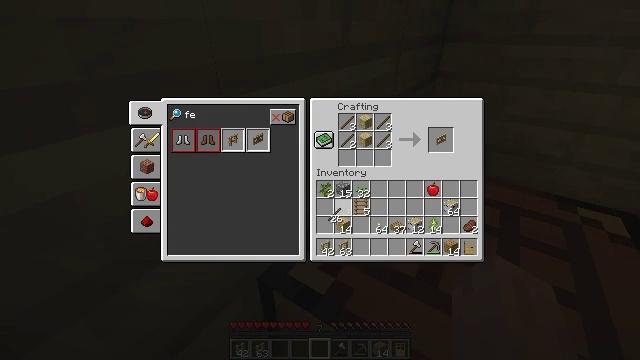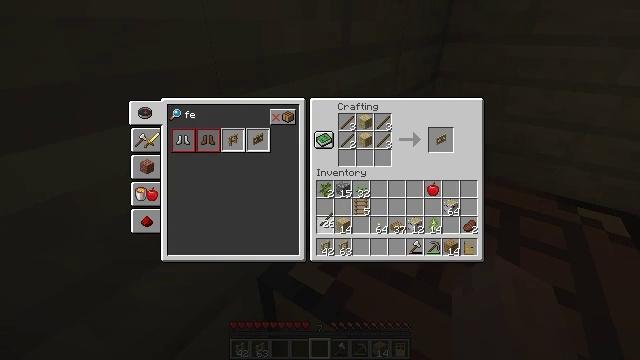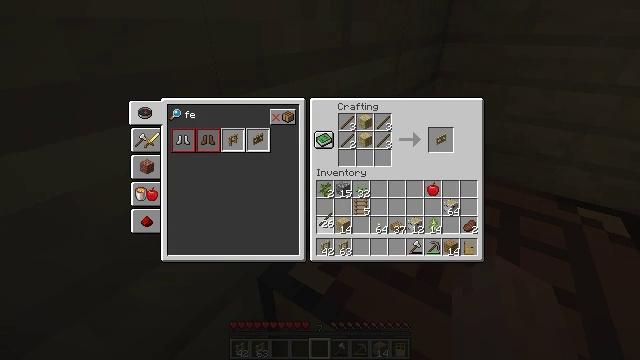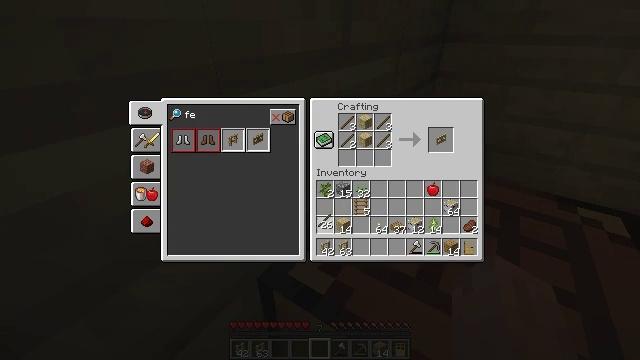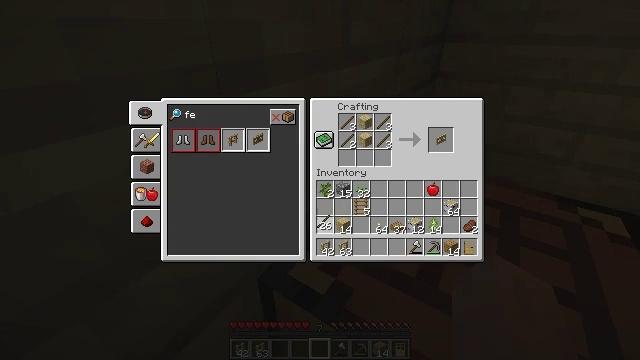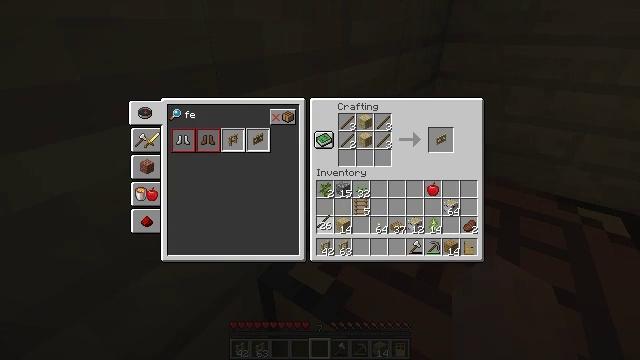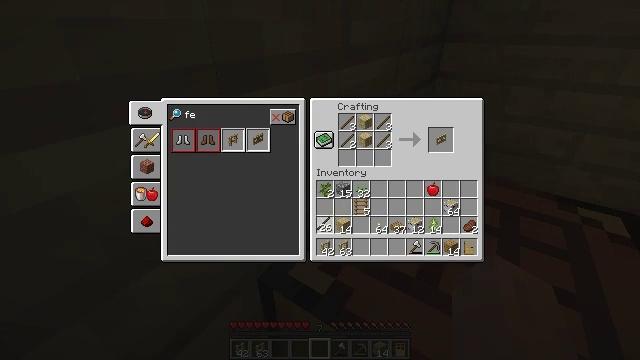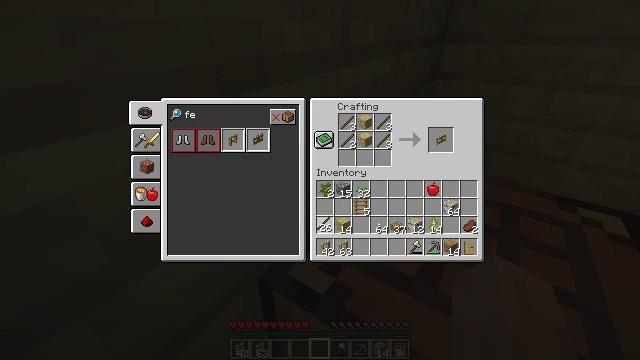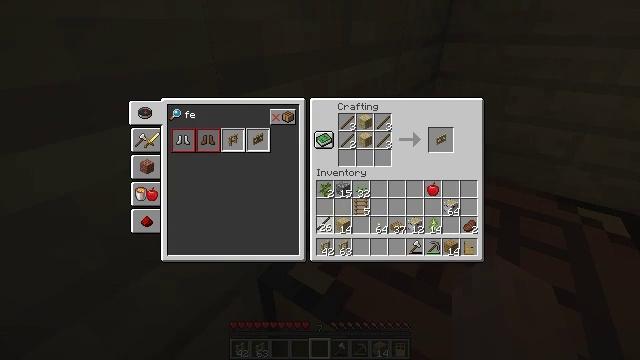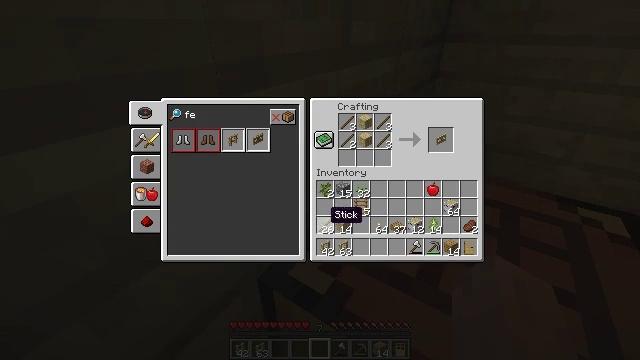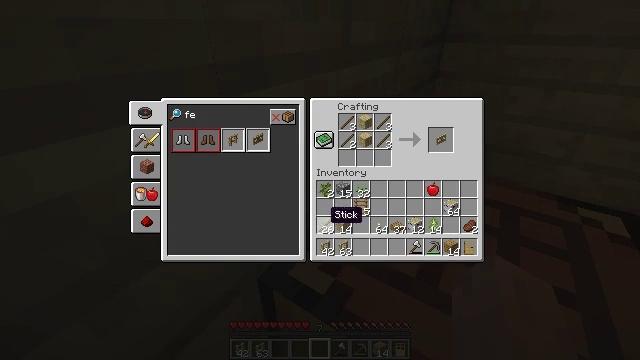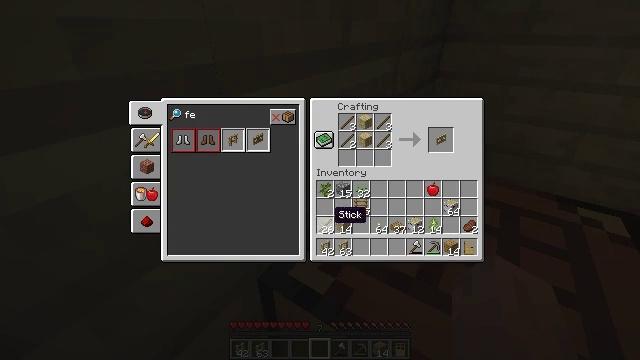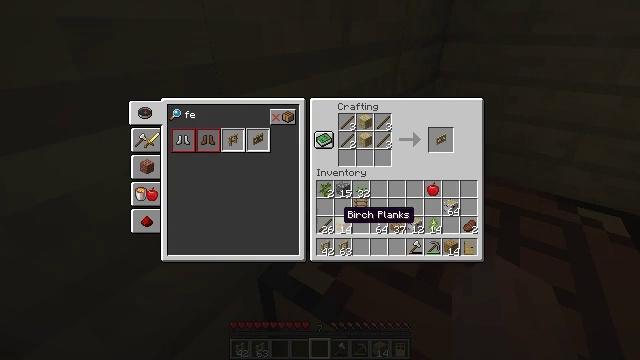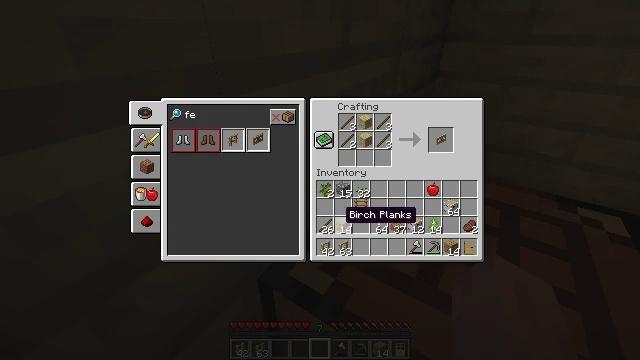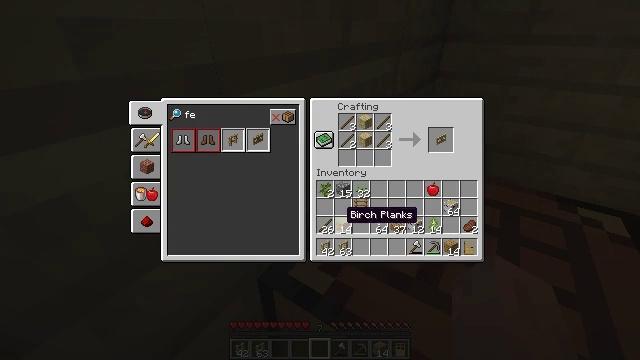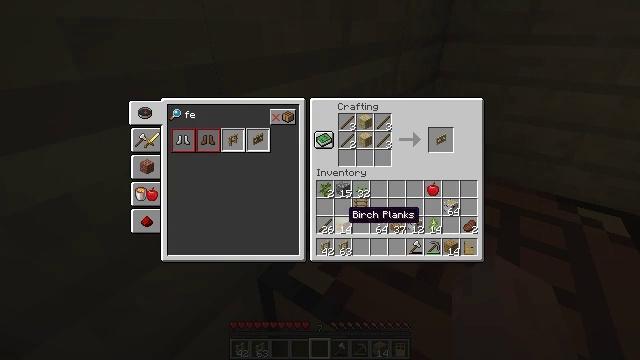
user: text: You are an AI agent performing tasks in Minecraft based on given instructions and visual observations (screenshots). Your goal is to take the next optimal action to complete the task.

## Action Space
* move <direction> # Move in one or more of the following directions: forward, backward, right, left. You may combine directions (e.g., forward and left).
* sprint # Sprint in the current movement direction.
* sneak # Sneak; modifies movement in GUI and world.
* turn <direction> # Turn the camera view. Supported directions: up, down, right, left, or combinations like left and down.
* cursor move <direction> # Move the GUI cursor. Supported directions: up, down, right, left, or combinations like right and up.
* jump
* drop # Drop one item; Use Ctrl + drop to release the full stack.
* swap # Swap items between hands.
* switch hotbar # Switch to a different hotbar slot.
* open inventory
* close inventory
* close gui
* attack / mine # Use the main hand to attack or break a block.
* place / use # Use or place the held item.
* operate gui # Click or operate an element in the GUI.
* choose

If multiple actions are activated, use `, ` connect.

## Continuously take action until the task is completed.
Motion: motion action
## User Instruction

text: Open a crafting table to make a birch fence gate.
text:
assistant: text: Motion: cursor move left
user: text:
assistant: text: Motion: no_op
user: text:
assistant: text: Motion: no_op
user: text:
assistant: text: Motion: no_op
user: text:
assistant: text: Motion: no_op
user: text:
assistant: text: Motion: no_op
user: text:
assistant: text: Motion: operate gui
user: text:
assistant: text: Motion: operate gui
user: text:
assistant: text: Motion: no_op
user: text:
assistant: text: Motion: no_op
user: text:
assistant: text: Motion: no_op
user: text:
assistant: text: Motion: cursor move right
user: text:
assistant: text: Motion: no_op
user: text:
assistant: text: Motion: no_op
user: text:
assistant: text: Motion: no_op
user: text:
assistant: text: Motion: no_op
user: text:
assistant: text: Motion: operate gui
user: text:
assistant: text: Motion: operate gui
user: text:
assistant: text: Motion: no_op
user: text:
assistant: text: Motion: cursor move up
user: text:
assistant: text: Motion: cursor move up
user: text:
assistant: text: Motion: cursor move up
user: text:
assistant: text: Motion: cursor move up
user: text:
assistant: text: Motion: no_op
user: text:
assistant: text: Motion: no_op
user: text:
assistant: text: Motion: no_op
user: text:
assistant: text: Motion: cursor move right and up
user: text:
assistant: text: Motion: no_op
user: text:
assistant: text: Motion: no_op
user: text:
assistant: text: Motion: no_op